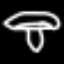
Label: mushroom